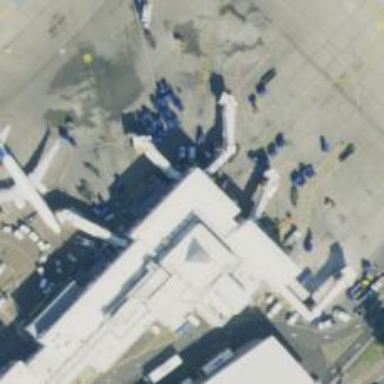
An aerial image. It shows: Airport gate.